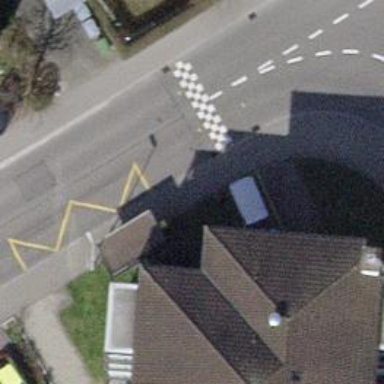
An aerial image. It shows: Post box.